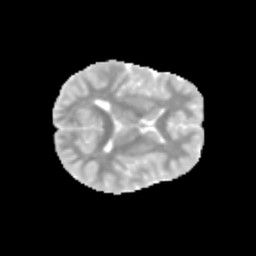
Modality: MD
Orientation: axial
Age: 9
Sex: male
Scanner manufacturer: siemens
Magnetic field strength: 3 T
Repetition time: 3.8 s
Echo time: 0.07 s